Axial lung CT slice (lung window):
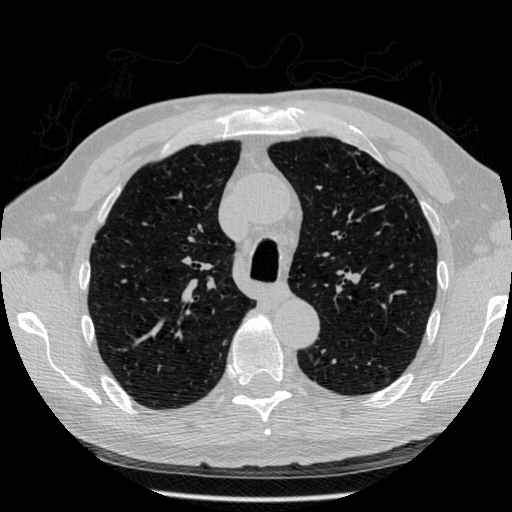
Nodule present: yes
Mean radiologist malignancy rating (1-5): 3